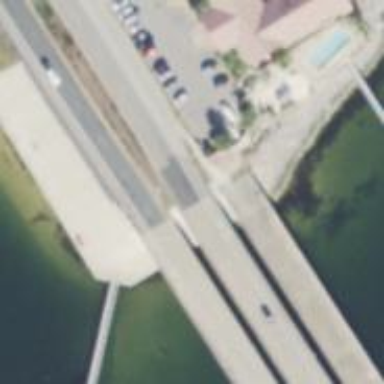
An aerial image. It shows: Footway road passing over pier bridge.